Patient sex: F
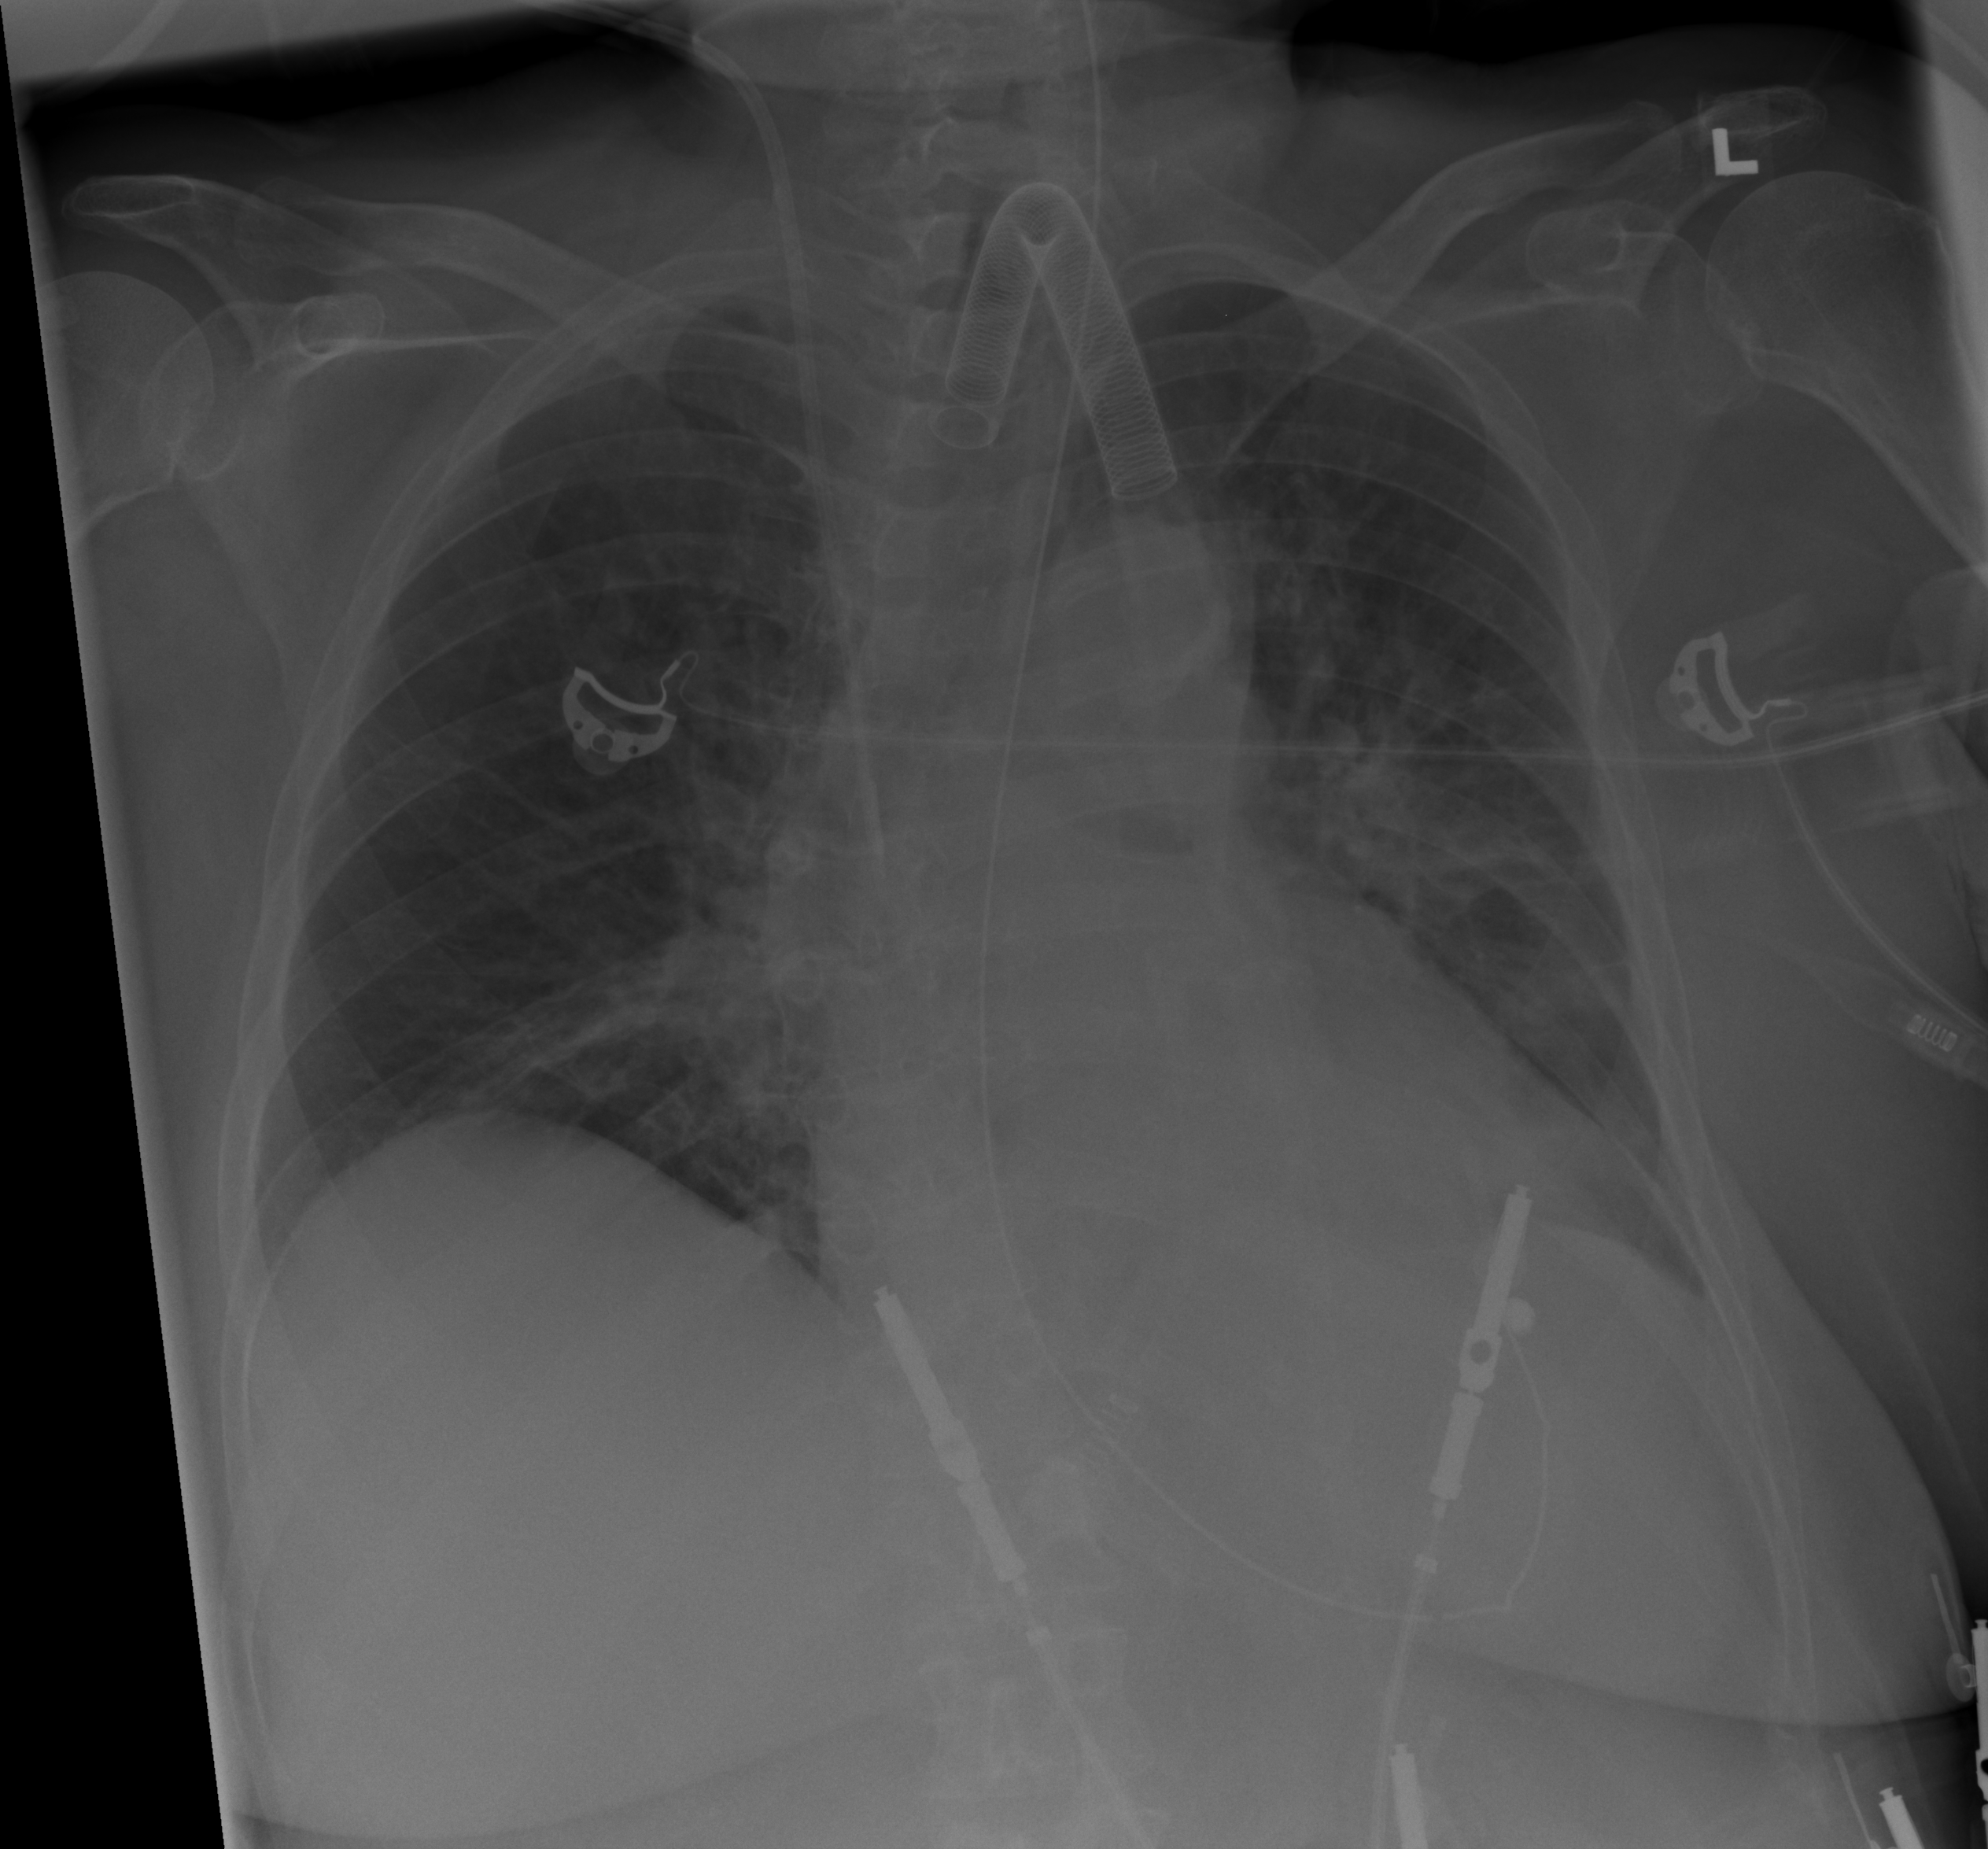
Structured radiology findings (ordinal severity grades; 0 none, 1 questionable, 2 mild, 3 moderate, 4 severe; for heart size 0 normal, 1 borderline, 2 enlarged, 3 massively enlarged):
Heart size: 0
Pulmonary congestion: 1
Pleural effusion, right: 0
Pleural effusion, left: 0
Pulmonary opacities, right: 0
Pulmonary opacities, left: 0
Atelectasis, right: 2
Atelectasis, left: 2